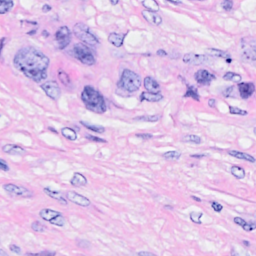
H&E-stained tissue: Breast